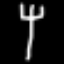
Label: fork